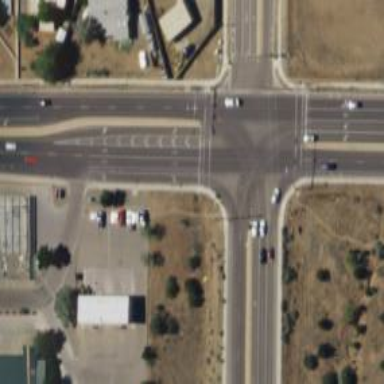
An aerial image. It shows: Road marking featuring gore chevron.